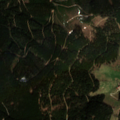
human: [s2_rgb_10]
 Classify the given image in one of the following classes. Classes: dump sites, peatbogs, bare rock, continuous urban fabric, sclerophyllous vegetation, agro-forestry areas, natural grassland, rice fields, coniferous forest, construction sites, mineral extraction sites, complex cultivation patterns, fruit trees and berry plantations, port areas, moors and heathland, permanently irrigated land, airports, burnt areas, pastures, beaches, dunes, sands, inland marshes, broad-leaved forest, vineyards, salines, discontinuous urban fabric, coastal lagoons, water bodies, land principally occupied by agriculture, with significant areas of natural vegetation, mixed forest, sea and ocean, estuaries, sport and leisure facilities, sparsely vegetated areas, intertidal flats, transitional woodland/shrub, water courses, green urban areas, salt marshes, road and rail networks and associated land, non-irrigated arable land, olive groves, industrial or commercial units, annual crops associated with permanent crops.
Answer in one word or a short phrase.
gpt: pastures, coniferous forest